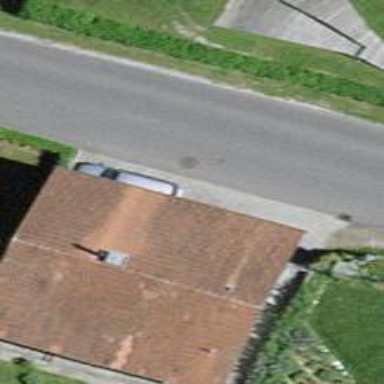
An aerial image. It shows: Residential building.